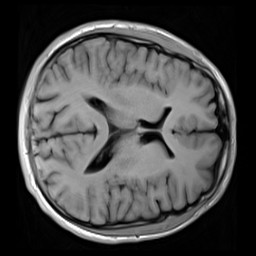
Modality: T1w
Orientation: axial
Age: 26
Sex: male
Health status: healthy
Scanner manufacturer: siemens
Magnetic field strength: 3 T
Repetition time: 4.1 s
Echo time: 0.0085 s